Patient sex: F
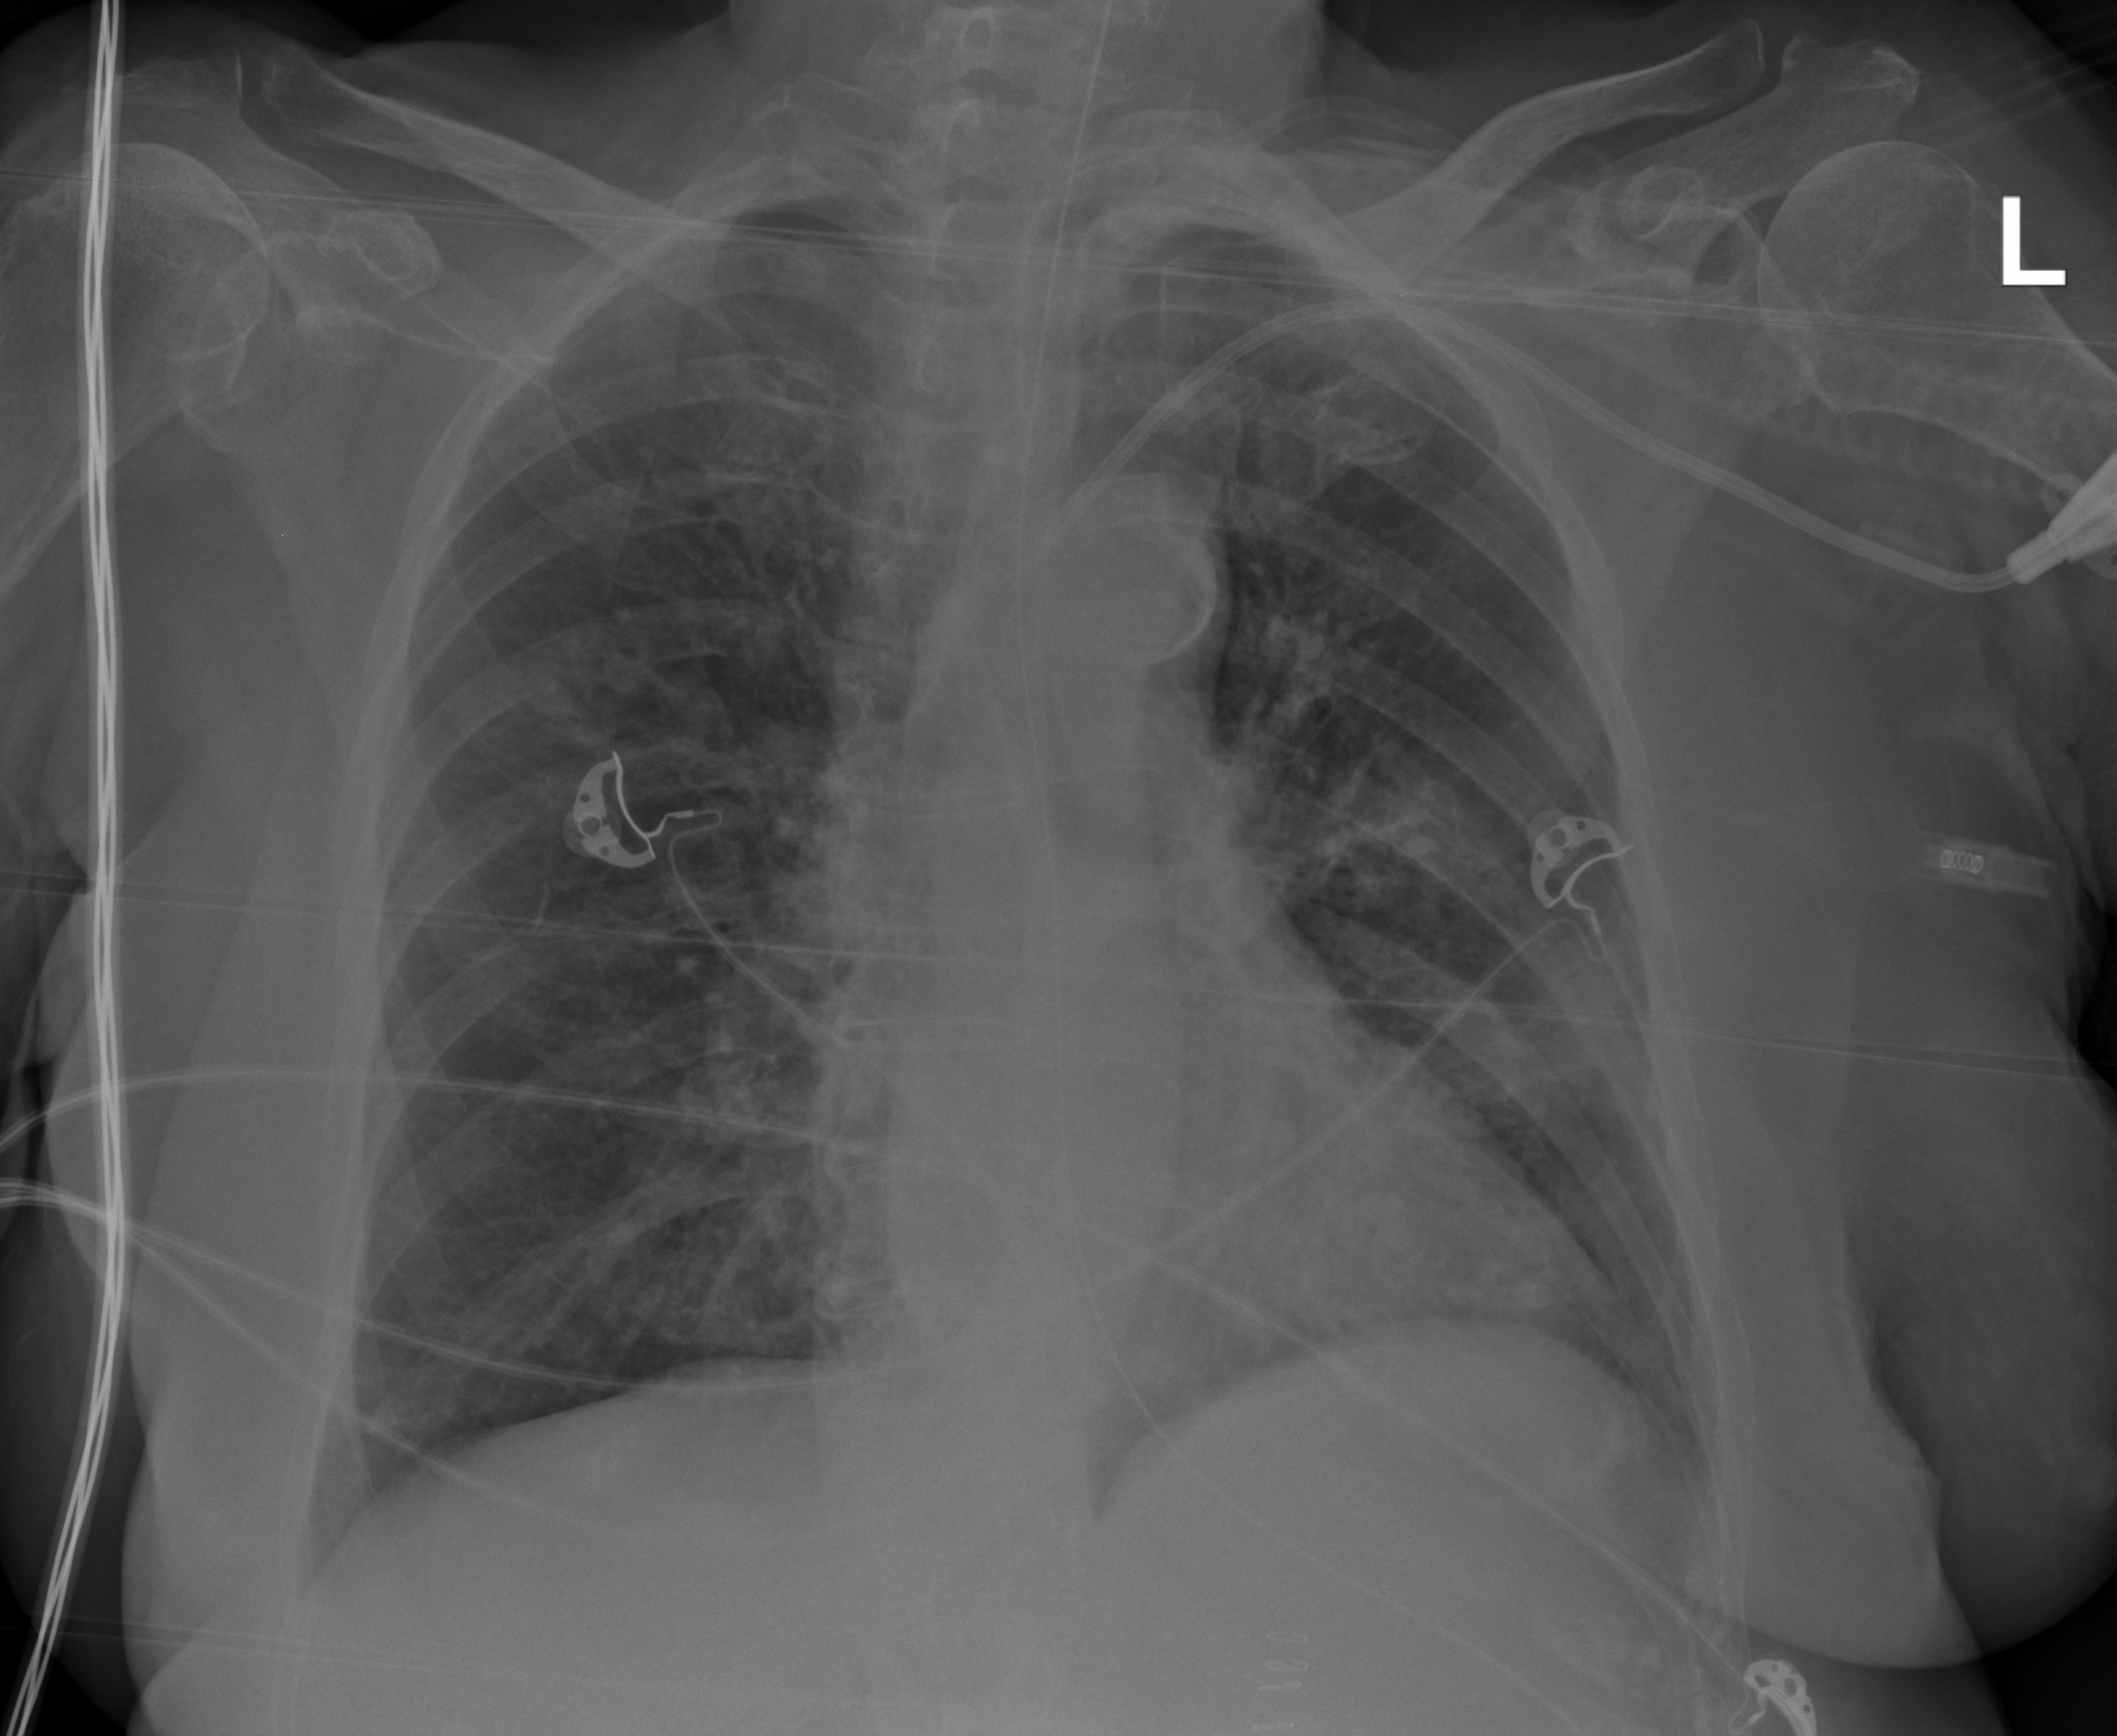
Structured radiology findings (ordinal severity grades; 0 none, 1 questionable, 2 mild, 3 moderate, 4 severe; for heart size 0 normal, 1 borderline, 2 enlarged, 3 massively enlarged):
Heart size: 1
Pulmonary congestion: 0
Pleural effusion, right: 0
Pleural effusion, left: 2
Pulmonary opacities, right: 0
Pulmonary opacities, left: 2
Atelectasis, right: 0
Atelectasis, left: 2